Question: I'm using a css grid generated with <URL>.
'''
<div class="container_3 clearfix">
<div class="grid_2">
<div class="grid_2 alpha omega highlighted" style="margin-bottom: 20px;">Some content content content content content content content content content </div>
<div class="grid_1 alpha highlighted">
1 2 3 4 5 6 7 8 9 0 1 2 3 4 5 6 7 8 9 0 1 2 3 4 5 6 7 8 9 0 1 2 3 4 5 6 7 8 9 0 1 2 3 4 5 6 7 8 9 0 1 2 3 4 5 6 7 8 9 0 1 2 3 4 5 6 7 8 9 0
</div>
<div class="grid_1 omega highlighted">
0 9 8 7 6 5 4 3 2 1 0 9 8 7 6 5 4 3 2 1 0 9 8 7 6 5 4 3 2 1 0 9 8 7 6 5 4 3 2 1 0 9 8 7 6
</div>
</div>
<div class="grid_1 highlighted">
Content content content content content content content content content content content content content content
</div>
<div class="grid_2 target">
123 123 123 123 123 123 123 123 123 123 123 123 123 123 123 123 123 123 123 123 123 123 123 123 123 123 123 123 123 123 123 123 123 123 123
</div>
'''
'''
.container_3 {
background: yellow;
}
.highlighted {
background: green;
}
.target {
background: red;
}
/*grid css*/
body {
min-width: 240px;
}
.container_3 {
margin-left: auto;
margin-right: auto;
width: 240px;
}
.grid_1,
.grid_2,
.grid_3 {
display:inline;
float: left;
position: relative;
margin-left: 10px;
margin-right: 10px;
}
.push_1, .pull_1,
.push_2, .pull_2,
.push_3, .pull_3 {
position:relative;
}
.alpha {
margin-left: 0;
}
.omega {
margin-right: 0;
}
.container_3 .grid_1 {
width:60px;
}
.container_3 .grid_2 {
width:140px;
}
.container_3 .grid_3 {
width:220px;
}
.container_3 .prefix_1 {
padding-left:80px;
}
.container_3 .prefix_2 {
padding-left:160px;
}
.container_3 .suffix_1 {
padding-right:80px;
}
.container_3 .suffix_2 {
padding-right:160px;
}
.container_3 .push_1 {
left:80px;
}
.container_3 .push_2 {
left:160px;
}
.container_3 .pull_1 {
left:-80px;
}
.container_3 .pull_2 {
left:-160px;
}
.clear {
clear: both;
display: block;
overflow: hidden;
visibility: hidden;
width: 0;
height: 0;
}
.clearfix:before,
.clearfix:after {
content: '0';
display: block;
overflow: hidden;
visibility: hidden;
width: 0;
height: 0;
}
.clearfix:after {
clear: both;
}
.clearfix {
zoom: 1;
}
'''
Here is a picture of what I'm trying to achieve

The columns can be of any height depending on content length.
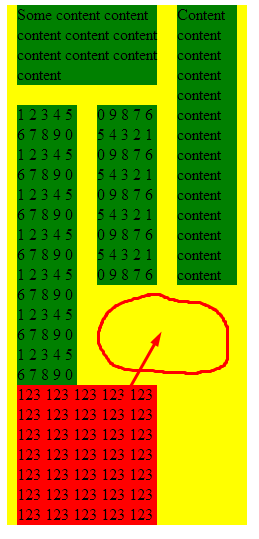
Answer: If you're not particularly attached to grids.heroku and just looking for a styling work-around on a 3 column grid, here's one. It's much simplier than the grids.heroku spit-out code (it's less code and it uses classes like 'size1of3' and 'size2of3') and it'll be much easier to change later if you decide to add/remove columns. Just a thought.
<URL>